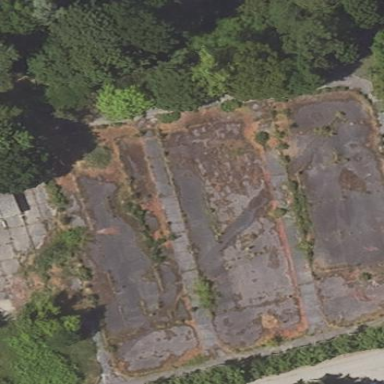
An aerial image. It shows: Brownfield site.